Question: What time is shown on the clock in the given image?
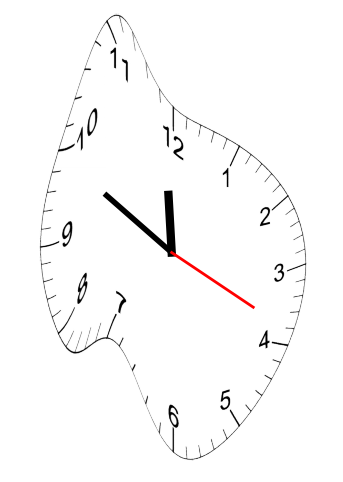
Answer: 11:49:19